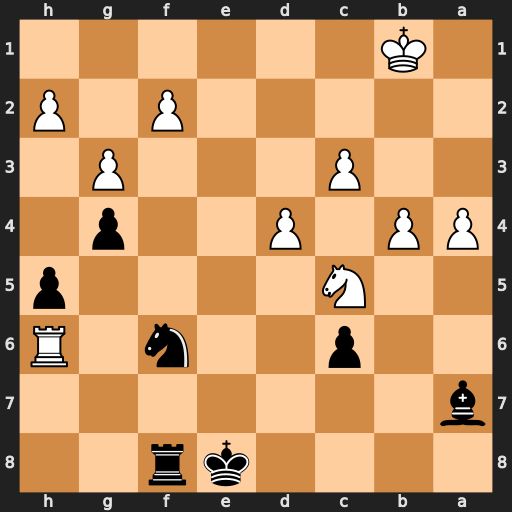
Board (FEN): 4kr2/b7/2p2n1R/2N4p/PP1P2p1/2P3P1/5P1P/1K6
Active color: b
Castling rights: -
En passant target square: -
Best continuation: Bxc5 dxc5 Kf7